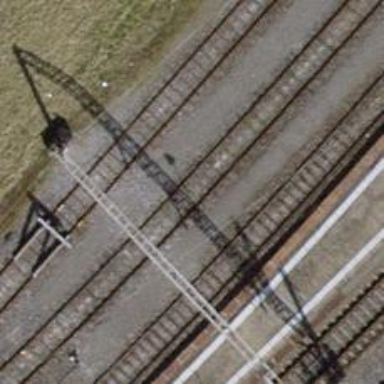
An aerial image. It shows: Electrified rail siding with contact line.